Question: I wrote a VBA Macro a while back when I had Excel 2010 and it worked flawlessly. The result was a chart that at the end was moved to a dedicated new "diagram sheet" (so not a normal worksheet, but those ones who shows only graphic data).
Today I needed to use that macro again, I tried it on Excel 2013 and... The chart would be correctly moved to this other dedicated sheet, but it was miniaturized!

It was not possible to make it bigger and zooming in was of no help!
I thought my Subroutine was flawed, but I had to try to move the chart manually to another sheet before... I got the same result! Closed Excel and reopened... Same result.
Now, does Excel 2013 have some stupid options set, so that those charts cannot be used, or is it a bug? ...And more important... How do I make this thing work?
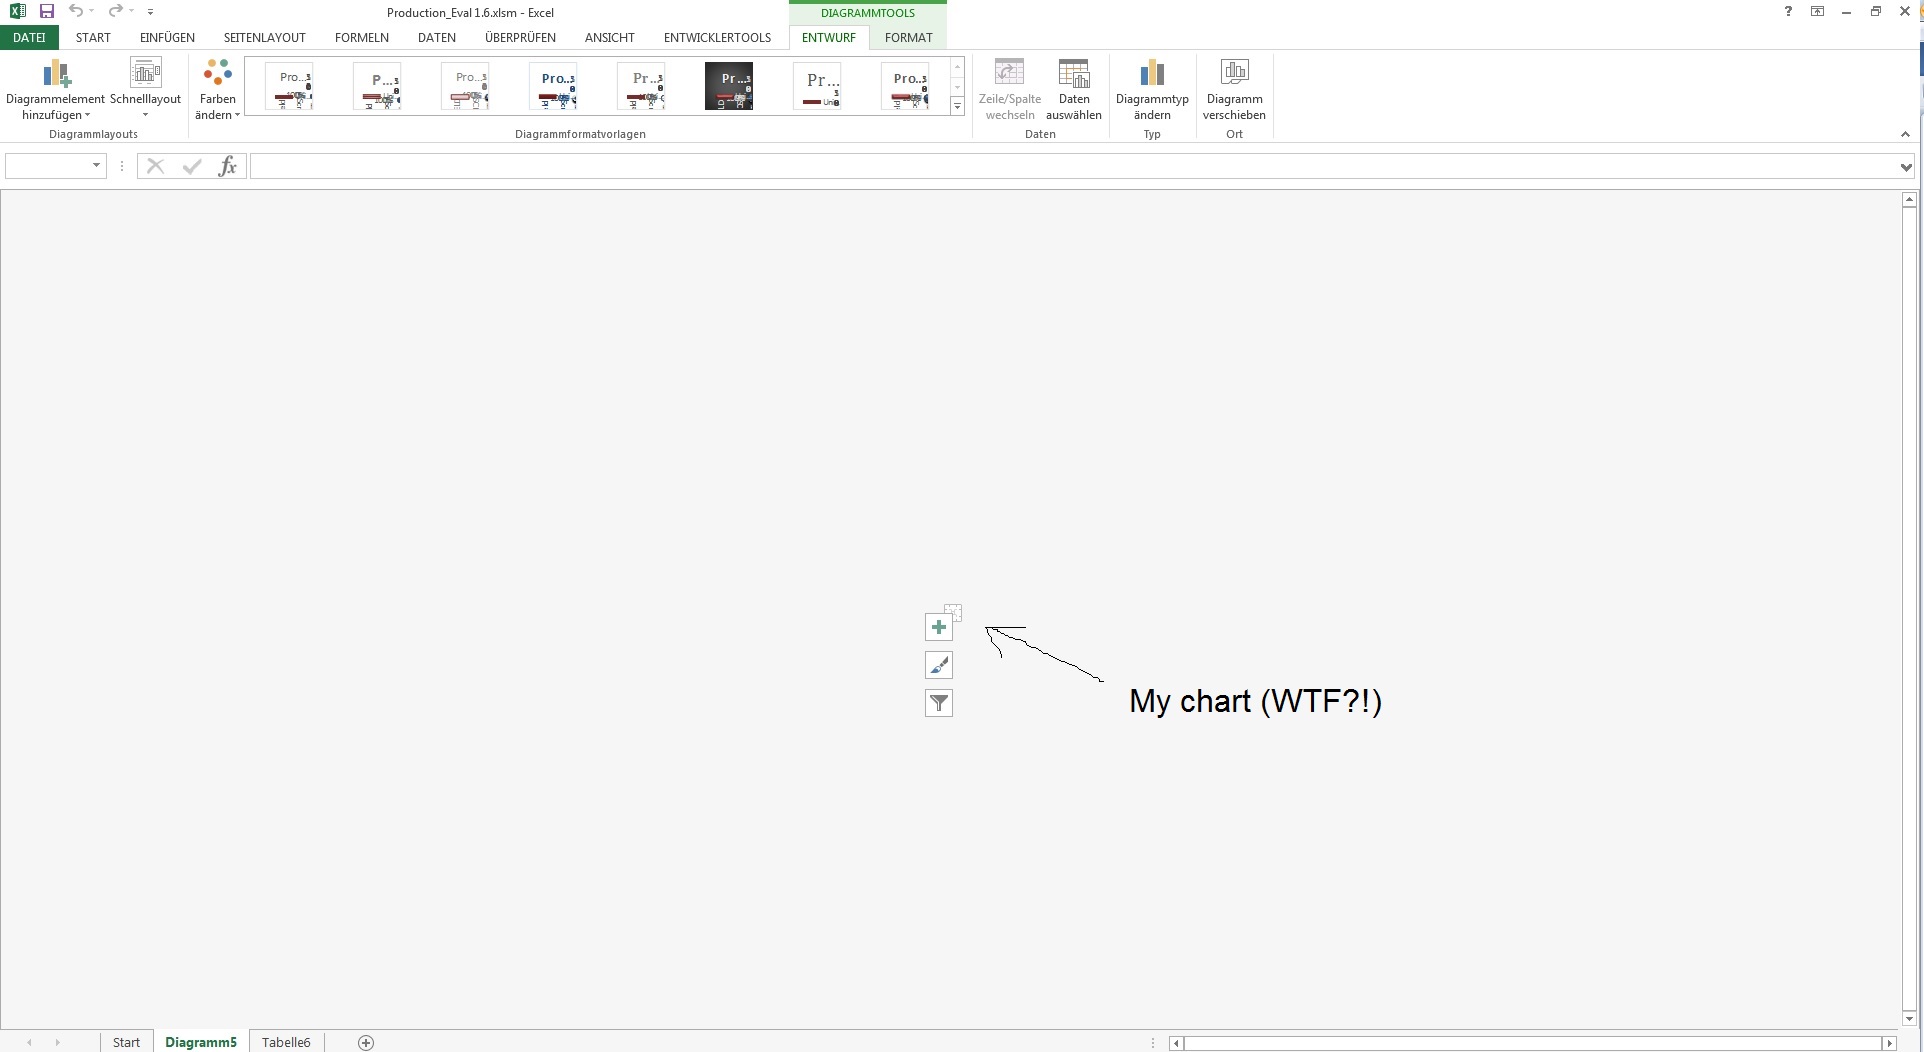
Answer: The problem was generated by a failure of PRINTER DRIVERS (!) to cope with those "Chartsheets". I don't have a single clue of how this happens, but should you people have such problems, the only thing that will solve them is to change the printer also if you don't have to print anything.
Mine in this very case was Microsoft XPS Document Writer and I changed it to be a .pdf printer.